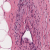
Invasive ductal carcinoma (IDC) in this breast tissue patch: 0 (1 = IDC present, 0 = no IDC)